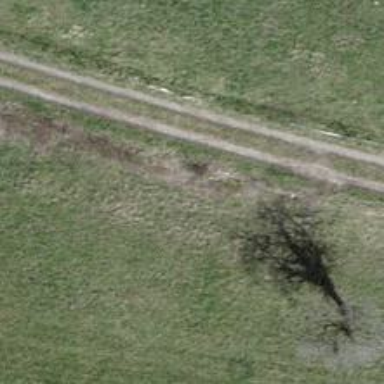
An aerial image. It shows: Compacted grade3 track.